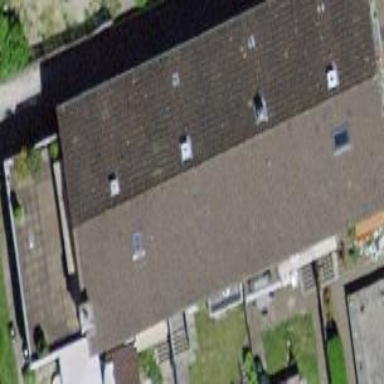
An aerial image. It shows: Terrace building.